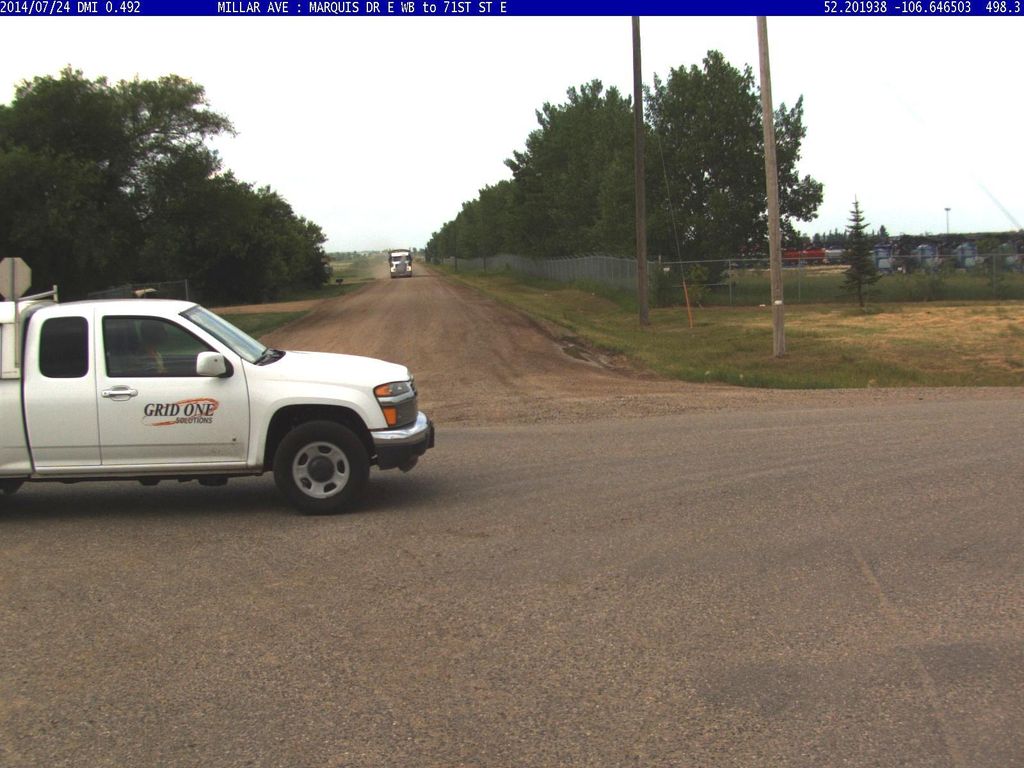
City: saskatoon